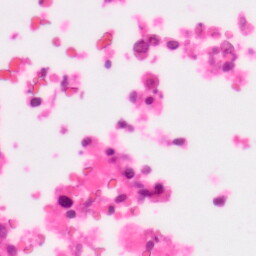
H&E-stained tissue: Colon